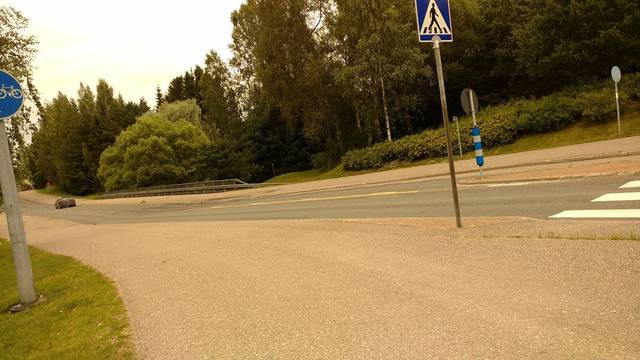
Region: Finland
Coordinates: 60.46, 22.682